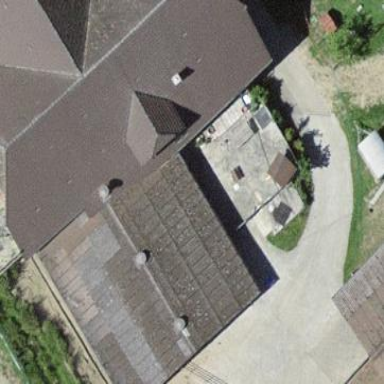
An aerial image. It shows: Farm building.